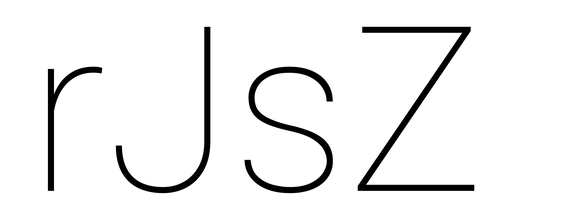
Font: Roboto_Thin